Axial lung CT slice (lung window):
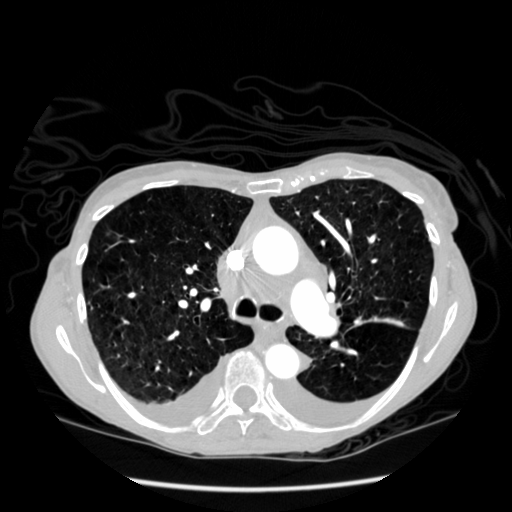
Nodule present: no